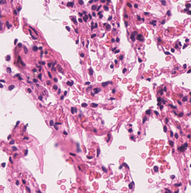
Tumor epithelial tissue: no
Tumor-associated stroma tissue: no
Normal tissue: yes